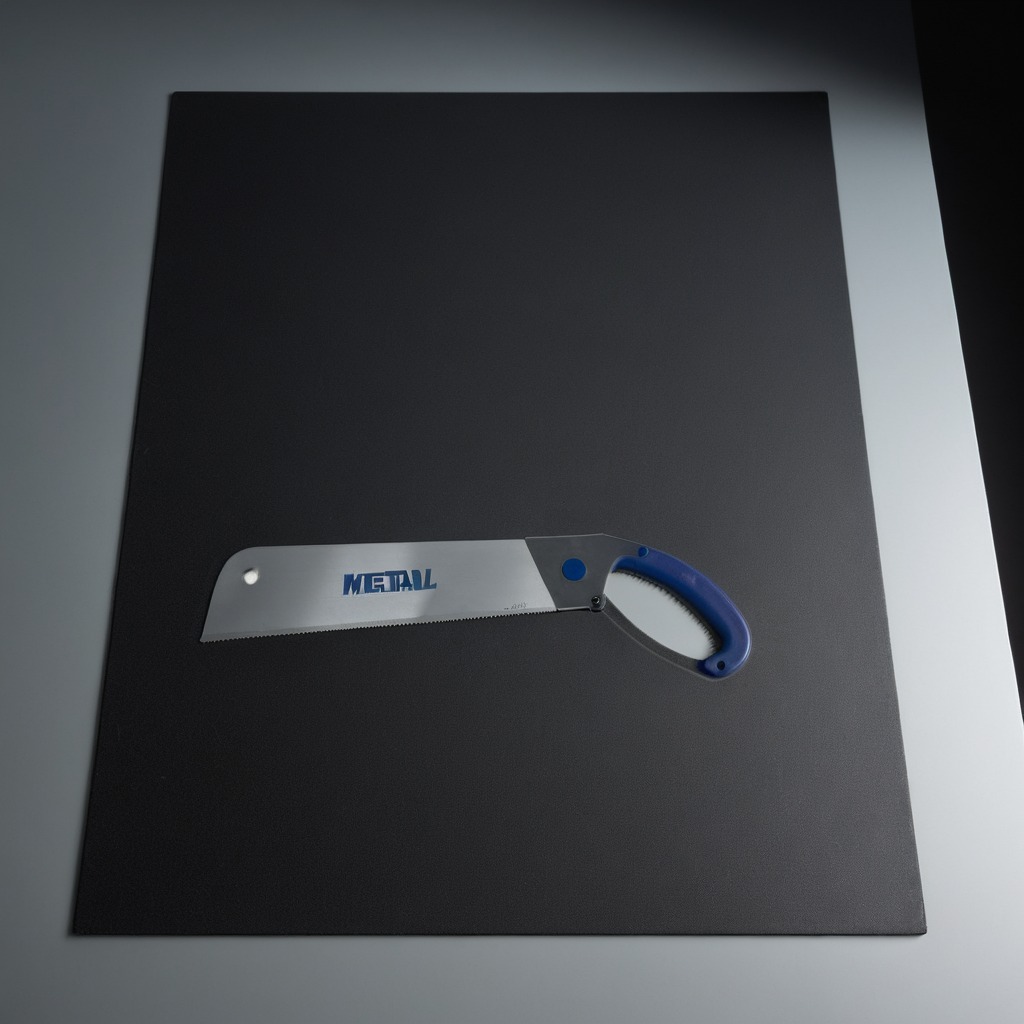
A metal saw is lying on a clean granite tabletop covered with a black rubber mat inside a workshop under bright overhead lighting crisp shadows high clarity worn but beneath the mat